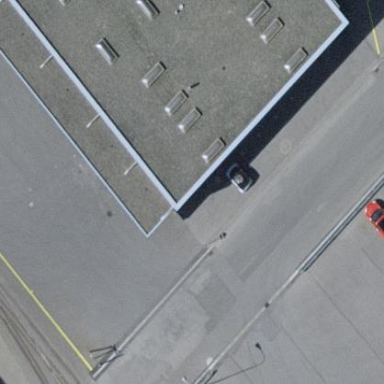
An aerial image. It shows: View of roof of building.